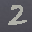
Label: 2